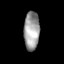
Tissue: lung
Cell type: Epithelial cells
Senescence score: 0.54
Nuclear area (px): 588
Mean DAPI intensity: 157.954